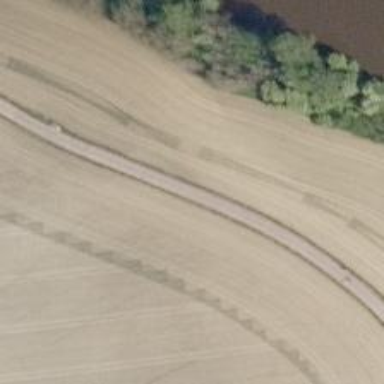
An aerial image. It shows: Cycleway with grade 2 track surface.